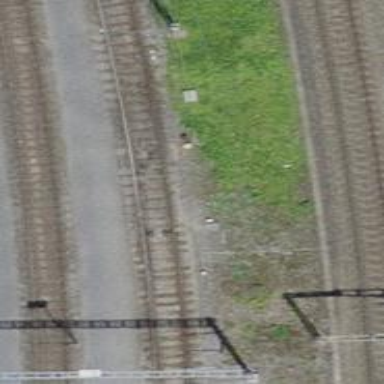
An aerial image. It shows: Rail yard with electrified contact lines for railway operations.